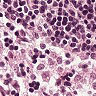
Metastatic tissue present: no